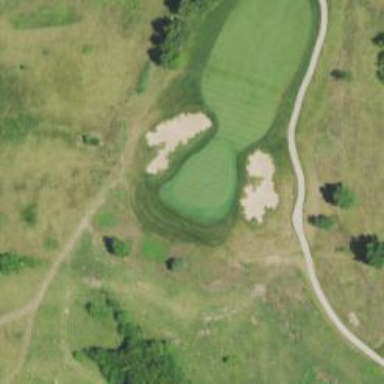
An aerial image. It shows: View of golf hole.